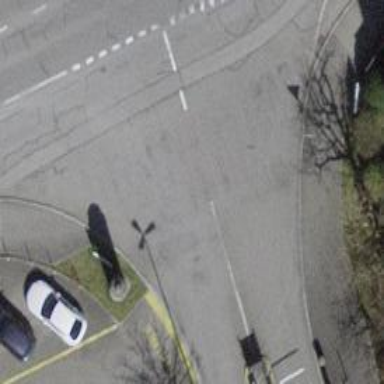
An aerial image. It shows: Uncontrolled crossing on the road.